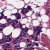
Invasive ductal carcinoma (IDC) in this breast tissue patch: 1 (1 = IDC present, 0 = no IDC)